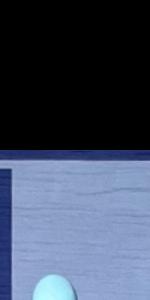
Label: Bishop_White